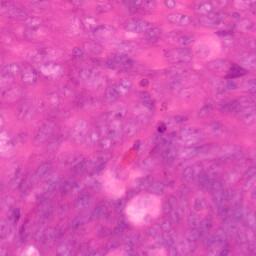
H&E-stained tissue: Colon